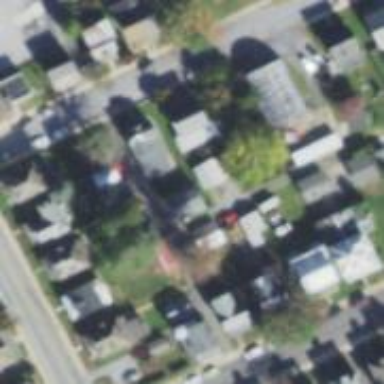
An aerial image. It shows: Alley classified as service road.